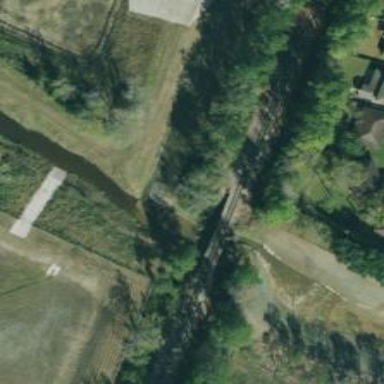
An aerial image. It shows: Railway bridge.